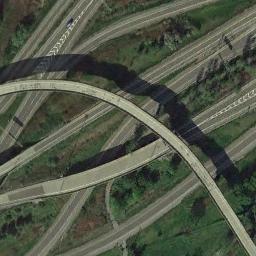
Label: overpass